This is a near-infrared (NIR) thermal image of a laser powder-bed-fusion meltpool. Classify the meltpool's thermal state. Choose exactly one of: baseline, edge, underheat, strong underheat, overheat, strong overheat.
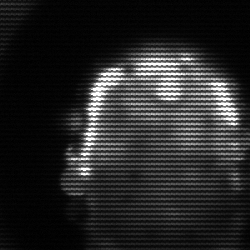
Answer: baseline